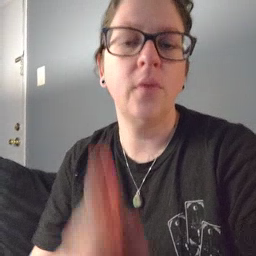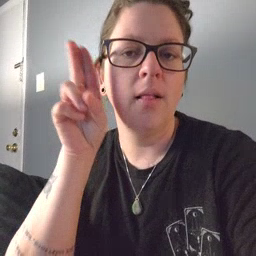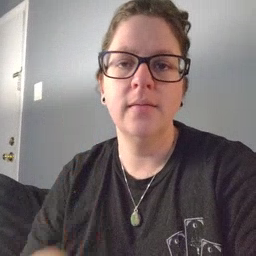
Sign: uncle